Question: i'm working with big xml file and need to download and parse him . inside 65k objects, but parsing is more then minute. I cannot understand how to optimize loading/parsing, please help me with advice. Also, because of long work cycle, need to big amount of memory and i don't know how to reduce memory consumption.
'''
AFXMLRequestOperation *operation = [AFXMLRequestOperation
XMLParserRequestOperationWithRequest:request success:^(NSURLRequest *request, NSHTTPURLResponse *response, NSXMLParser *XMLParser) {
XMLParser.delegate = delegate;
[XMLParser parse];
if (delegate.done) {
NSLog(@"done");
}
} failure:nil];
[operation start];
- (void)parserDidStartDocument:(NSXMLParser *)parser {
_done = NO;
_items = [NSMutableArray new];
_isItem = NO;
_isPrice = NO;
_isDetail = NO;
}
// parsing Ended
- (void)parserDidEndDocument:(NSXMLParser *)parser {
_done = YES;
}
// if parsing error
-(void) parser:(NSXMLParser *)parser parseErrorOccurred:(NSError *)parseError {
_done = YES;
_error = parseError;
}
// if validation error
-(void) parser:(NSXMLParser *)parser validationErrorOccurred:(NSError *)validationError {
_done = YES;
_error = validationError;
}
// new element to parse
- (void)parser:(NSXMLParser *)parser didStartElement:(NSString *)elementName namespaceURI:(NSString *)namespaceURI qualifiedName:(NSString *)qName attributes:(NSDictionary *)attributeDict {
if ([elementName isEqualToString:kItem]) {
// esli da - sozdaem stroku v kotoruiu zapishem ego znachenie
VZMenuItem *item = [[VZMenuItem alloc] init];
_item = item;
_item.name = attributeDict[@"name"];
_item.code = attributeDict[@"code"];
_isItem = YES;
return;
} else if ([elementName isEqualToString:kAttributes]) {
VZRecipe *recipe = [[VZRecipe alloc] init];
recipe.weight = [attributeDict[@"weight"] floatValue];
recipe.sugar = [attributeDict[@"sugar"] floatValue];
recipe.calories = [attributeDict[@"calories"] intValue];
recipe.milk = [attributeDict[@"milk"] floatValue];
recipe.eggs = [attributeDict[@"eggs"] unsignedIntValue];
_item.recipe = recipe;
return;
} else if ([elementName isEqualToString:kPrice]) {
_isPrice = YES;
return;
} else if ([elementName isEqualToString:kDetail]) {
_isDetail = YES;
}
}
- (void)parser:(NSXMLParser *)parser didEndElement:(NSString *)elementName namespaceURI:(NSString *)namespaceURI qualifiedName:(NSString *)qName {
if ([elementName isEqualToString:kItem]) {
[_items addObject:_item];
}
}
- (void)parser:(NSXMLParser *)parser foundCharacters:(NSString *)string {
if(_isPrice) {
NSNumberFormatter *formatter = [[NSNumberFormatter alloc] init];
_item.price = [formatter numberFromString:string];
_isPrice = NO;
} else if(_isDetail) {
_item.detailUrl = string;
_isDetail = NO;
}
}
'''

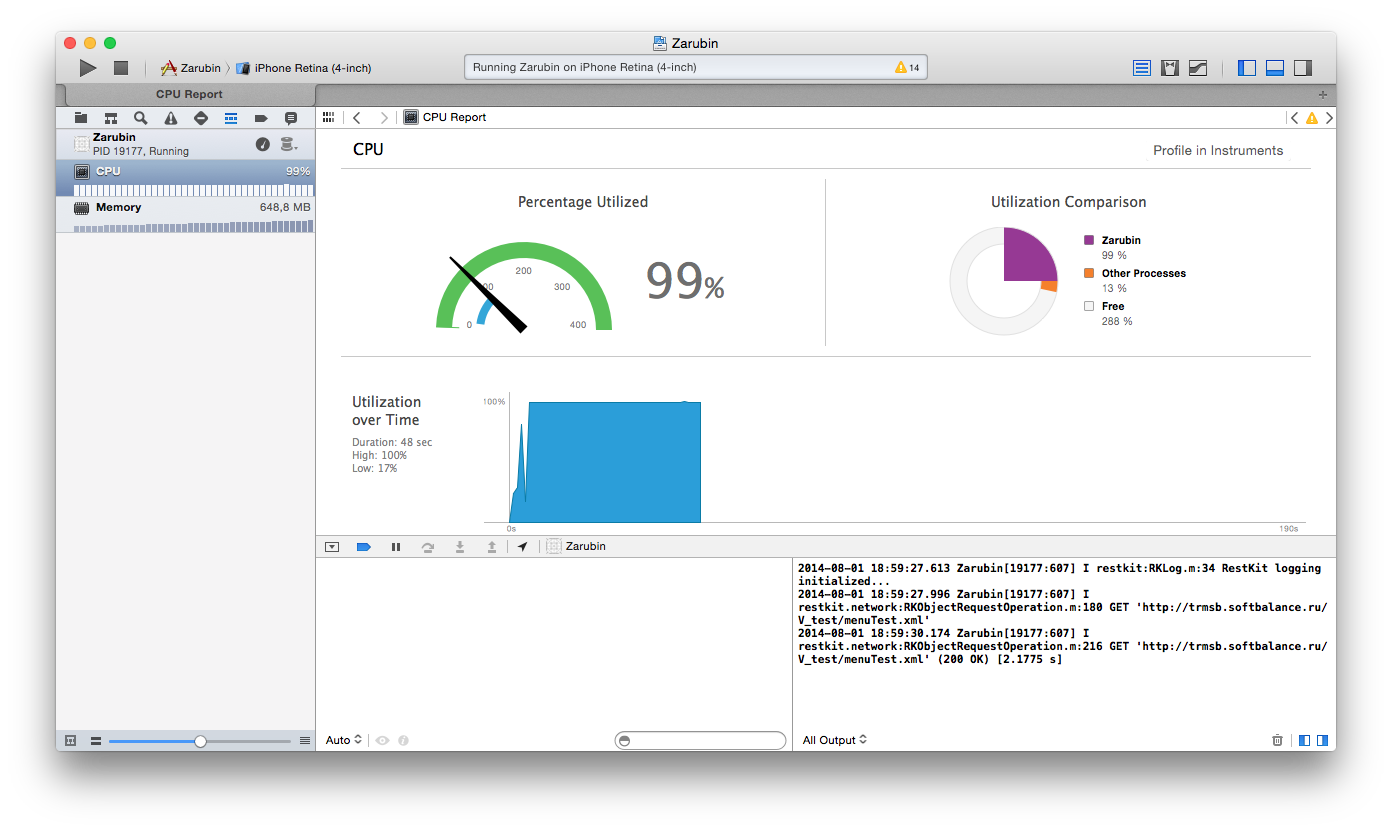
Answer: You should try parsing the XML file from a stream. You can initialise your NSXMLParser 'initWithStream:' which takes a NSInputStream as argument, it will read and parse data in batches from the stream object.
You can create your NSInputStream with 'initWithURL:' passing the URL from which to download the xml file. When you initialise the NSXMLParser with the stream it will automatically open and read the stream.
This will give you smaller responses more often over time using less memory and hopefully less CPU.
There's a slight hint to follow with this approach:
Apple says that NSXMLParser open the stream and starts reading, but by doing this even if you call:
'[parser setDelegate:self]' the delegate methods are not called if you don't call '[parser parse]'. The trick here is to call 'parse' in a GCD block:
'''
xmlParser = [[NSXMLParser alloc] initWithStream:inputStream]; [xmlParser setDelegate:self];
dispatch_block_t dispatch_block = ^(void) {
[xmlParser parse];
};
dispatch_queue_t dispatch_queue = dispatch_queue_create("parser.queue", NULL);
dispatch_async(dispatch_queue, dispatch_block);
dispatch_release(dispatch_queue);
'''
Hope it helps.